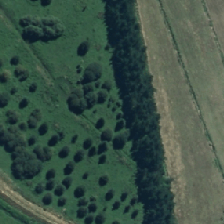
Land cover: low_producing_grassland